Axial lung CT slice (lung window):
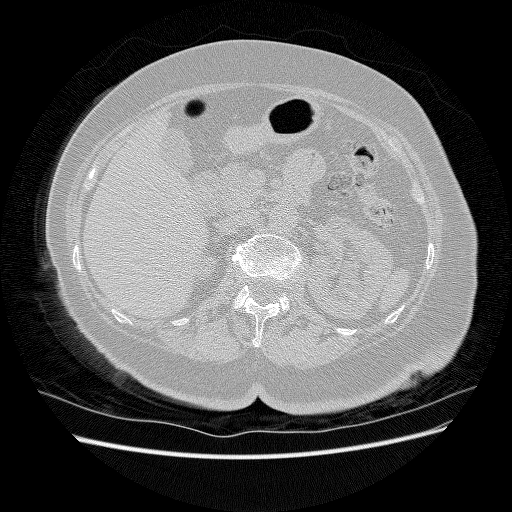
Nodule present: no